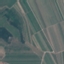
Land use / land cover class: PermanentCrop